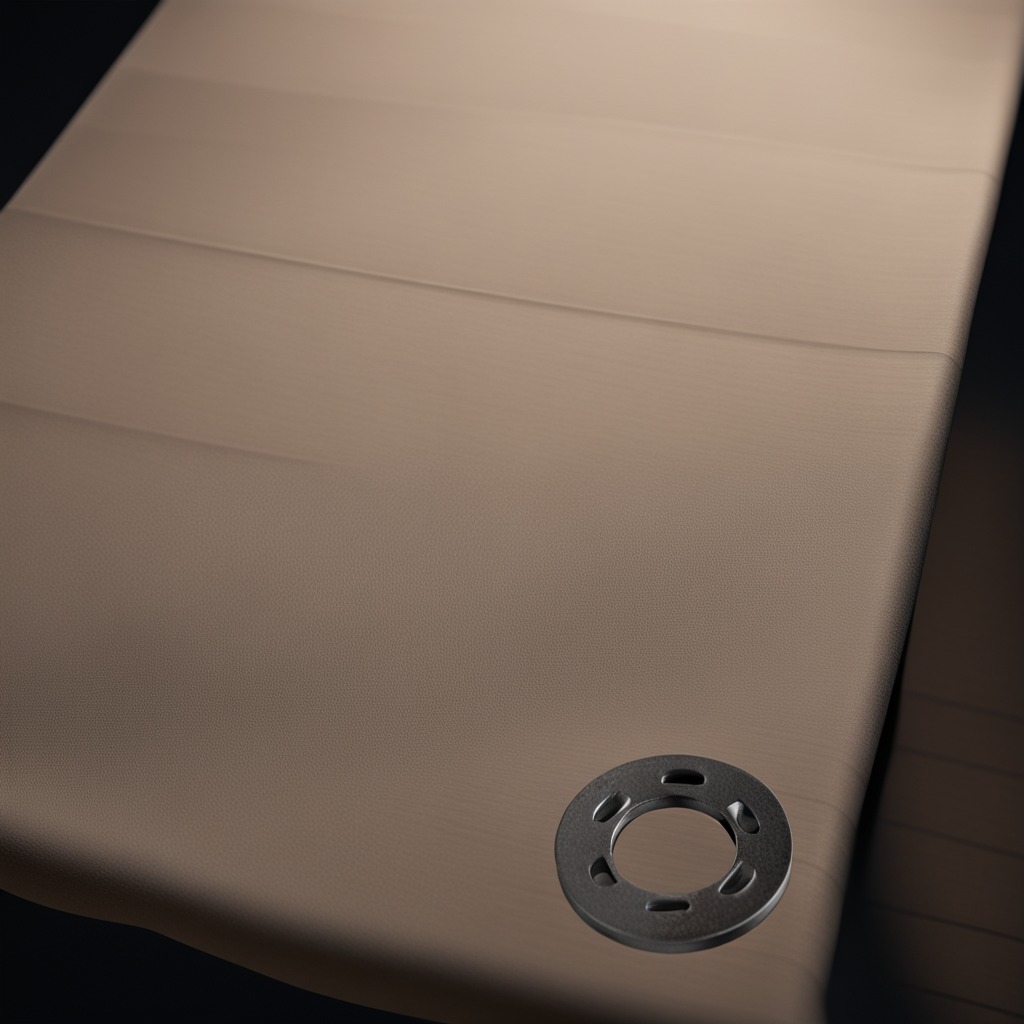
A flat metal washer lies on a wooden table inside a workshop at night.